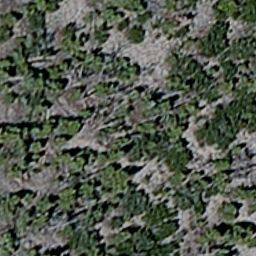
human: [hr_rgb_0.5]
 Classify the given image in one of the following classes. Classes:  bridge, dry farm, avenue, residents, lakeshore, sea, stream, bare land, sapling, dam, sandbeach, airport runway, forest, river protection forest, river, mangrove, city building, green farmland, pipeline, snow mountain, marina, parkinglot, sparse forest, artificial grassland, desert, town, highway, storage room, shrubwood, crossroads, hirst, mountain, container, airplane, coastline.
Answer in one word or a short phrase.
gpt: sparse forest